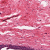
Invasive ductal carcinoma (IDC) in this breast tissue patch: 0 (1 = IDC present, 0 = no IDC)